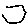
Label: hexagon